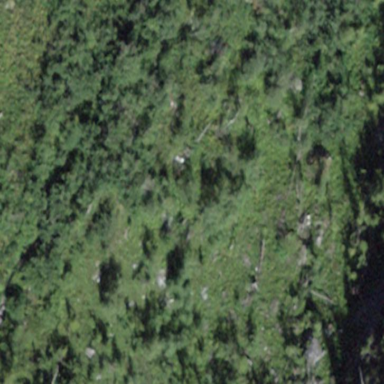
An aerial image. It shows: Natural area of fell.